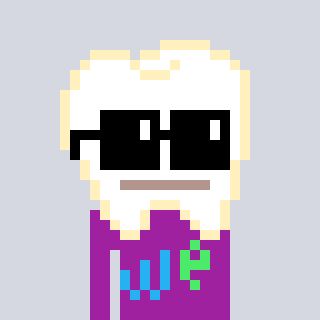
a pixel art character with square black sunglasses, a tooth-shaped head and a magenta-colored body on a cool background